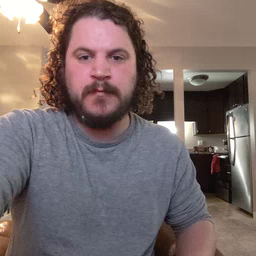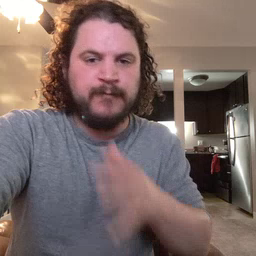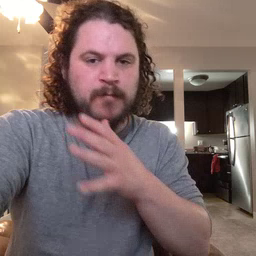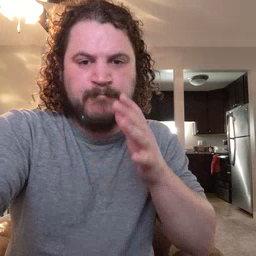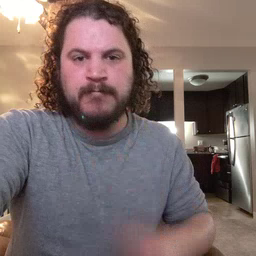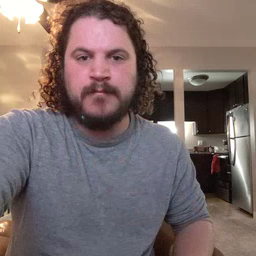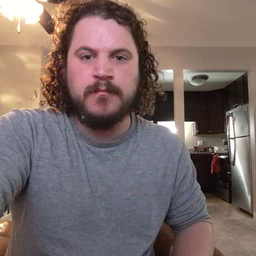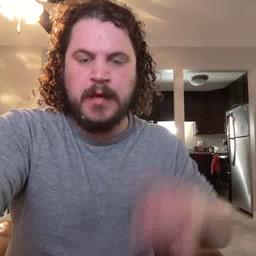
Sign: farm